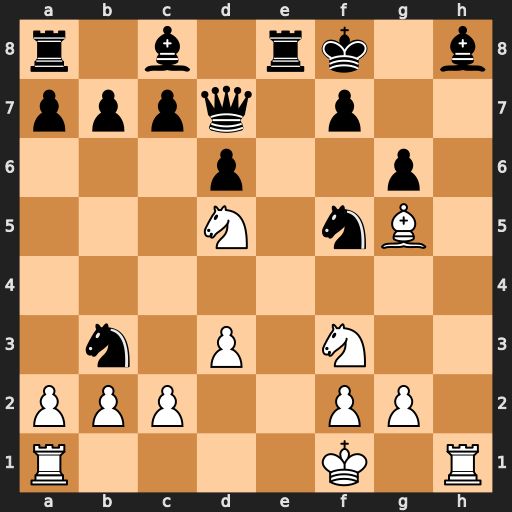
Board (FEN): r1b1rk1b/pppq1p2/3p2p1/3N1nB1/8/1n1P1N2/PPP2PP1/R4K1R
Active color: w
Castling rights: -
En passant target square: -
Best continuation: Rxh8+ Kg7 Bf6#